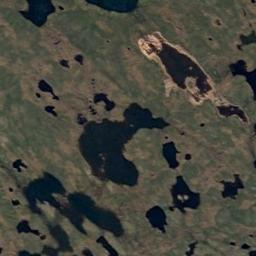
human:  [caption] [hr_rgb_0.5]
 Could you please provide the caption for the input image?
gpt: There are lots of different areas of water surrounded by wetlands .

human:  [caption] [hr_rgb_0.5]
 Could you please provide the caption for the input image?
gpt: The wetland consists of bare land and water .

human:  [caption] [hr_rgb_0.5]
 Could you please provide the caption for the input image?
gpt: There are a few brown bare lands in the river in a wetland with sparse green plants on the bare lands .

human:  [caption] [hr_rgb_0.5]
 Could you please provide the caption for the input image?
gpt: About ten percent of this wetland is water .

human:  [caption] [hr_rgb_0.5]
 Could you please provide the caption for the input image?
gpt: There are many water areas of different sizes on the wetland .